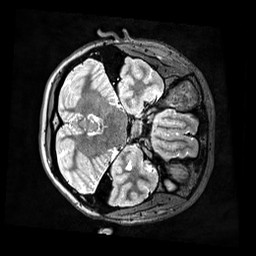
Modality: T2w
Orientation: axial
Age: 21
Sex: female
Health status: ill
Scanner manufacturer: siemens
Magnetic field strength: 3 T
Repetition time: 3.2 s
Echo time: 0.564 s